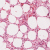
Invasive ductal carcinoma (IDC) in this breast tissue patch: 0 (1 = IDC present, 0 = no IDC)